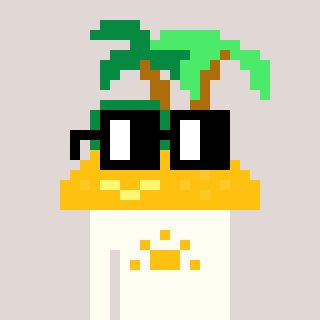
a pixel art character with square black glasses, a island-shaped head and a grayscale-colored body on a warm background